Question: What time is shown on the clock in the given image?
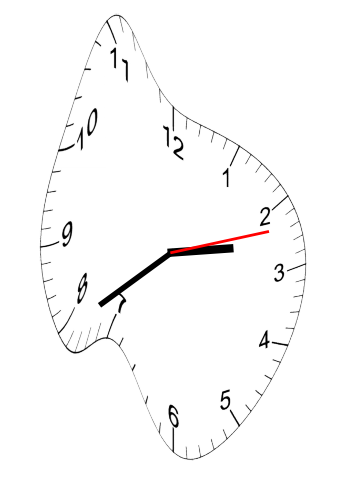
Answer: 02:39:12